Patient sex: F
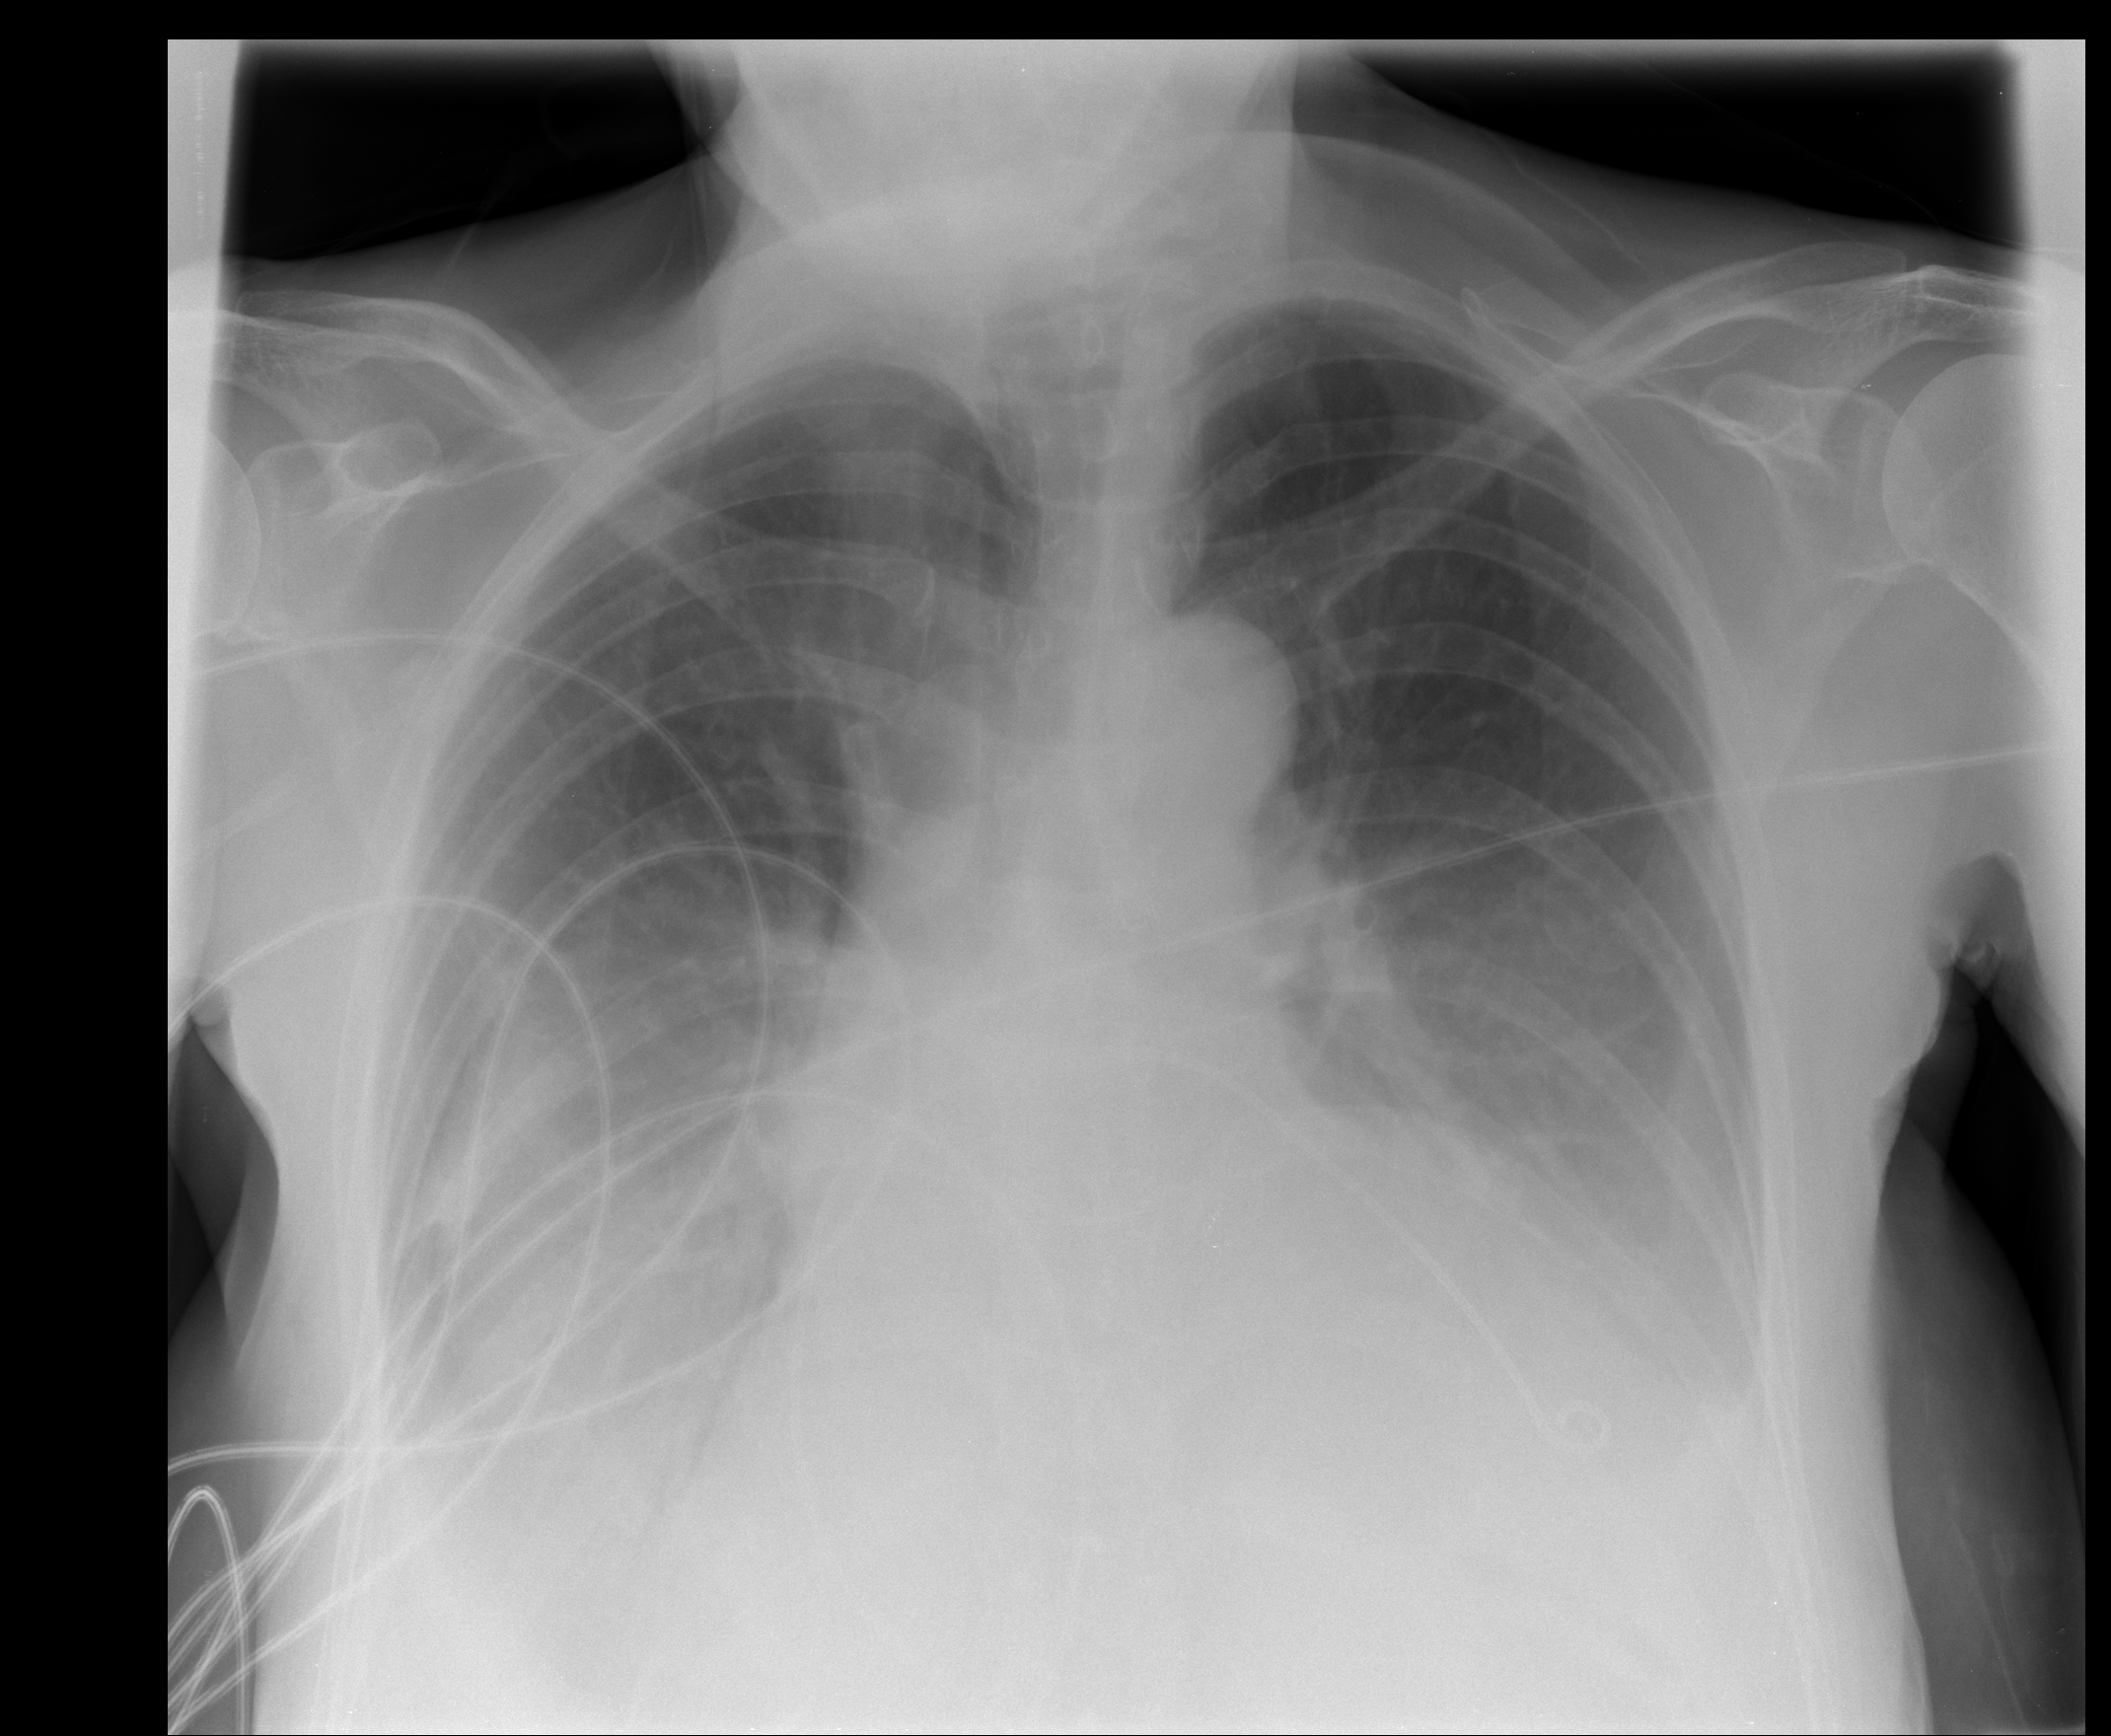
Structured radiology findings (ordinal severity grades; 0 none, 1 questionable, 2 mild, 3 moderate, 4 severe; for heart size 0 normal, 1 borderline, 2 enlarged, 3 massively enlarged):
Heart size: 0
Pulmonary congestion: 0
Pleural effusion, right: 2
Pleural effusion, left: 2
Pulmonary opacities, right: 0
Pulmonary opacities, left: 0
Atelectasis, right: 0
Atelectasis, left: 0